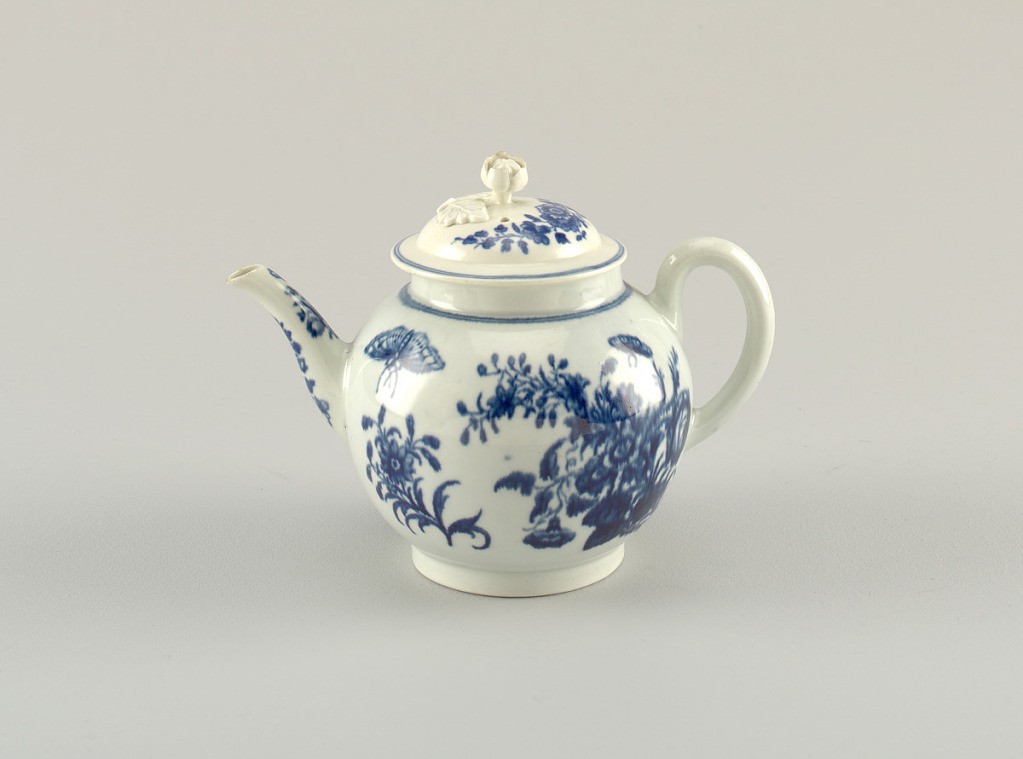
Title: Teapot
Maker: Royal Worcester, English, established 1751
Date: ca. 1770
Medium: soft paste porcelain, vitreous enamel
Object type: teapot
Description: Globous on cylindrical foot, with cylindrical neck, simple spout and plain loop handle. Flat domed cover. With applied floral knob attached to a stem and foliage in relief. Decoration of floral sprays and butterflies.